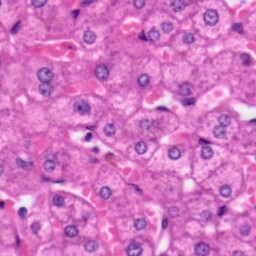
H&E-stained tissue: Liver